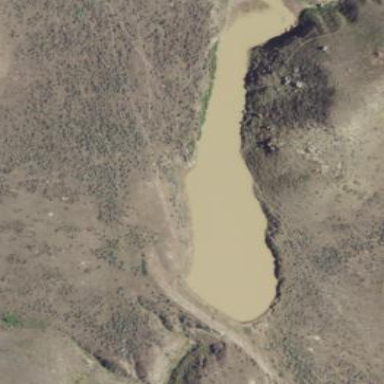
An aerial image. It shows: Reservoir.